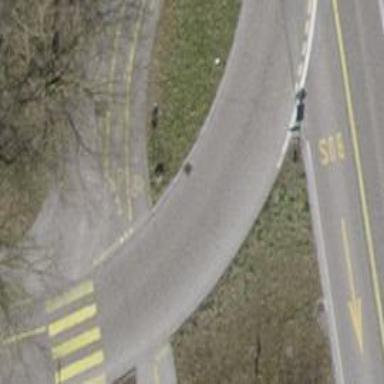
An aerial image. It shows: Secondary road with separate asphalt sidewalks.